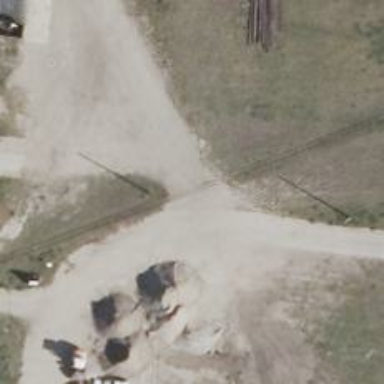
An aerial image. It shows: Level crossing along the railway.